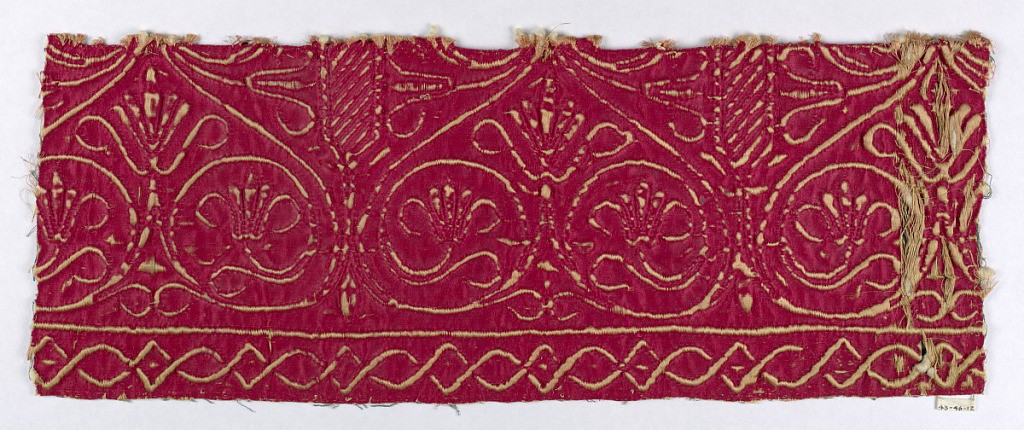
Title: Textile
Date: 17th century
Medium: silk Technique: plain satin, corded silk
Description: A red satin fragment with heart-shaped motifs, stylized flowers, and scrolls.